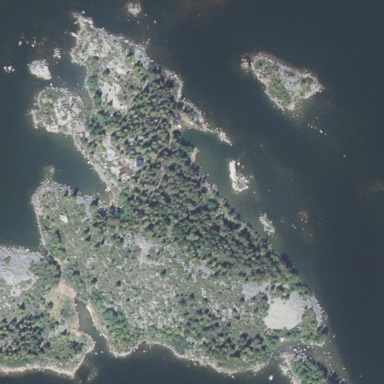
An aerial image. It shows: Islet along the natural coastline.